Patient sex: M
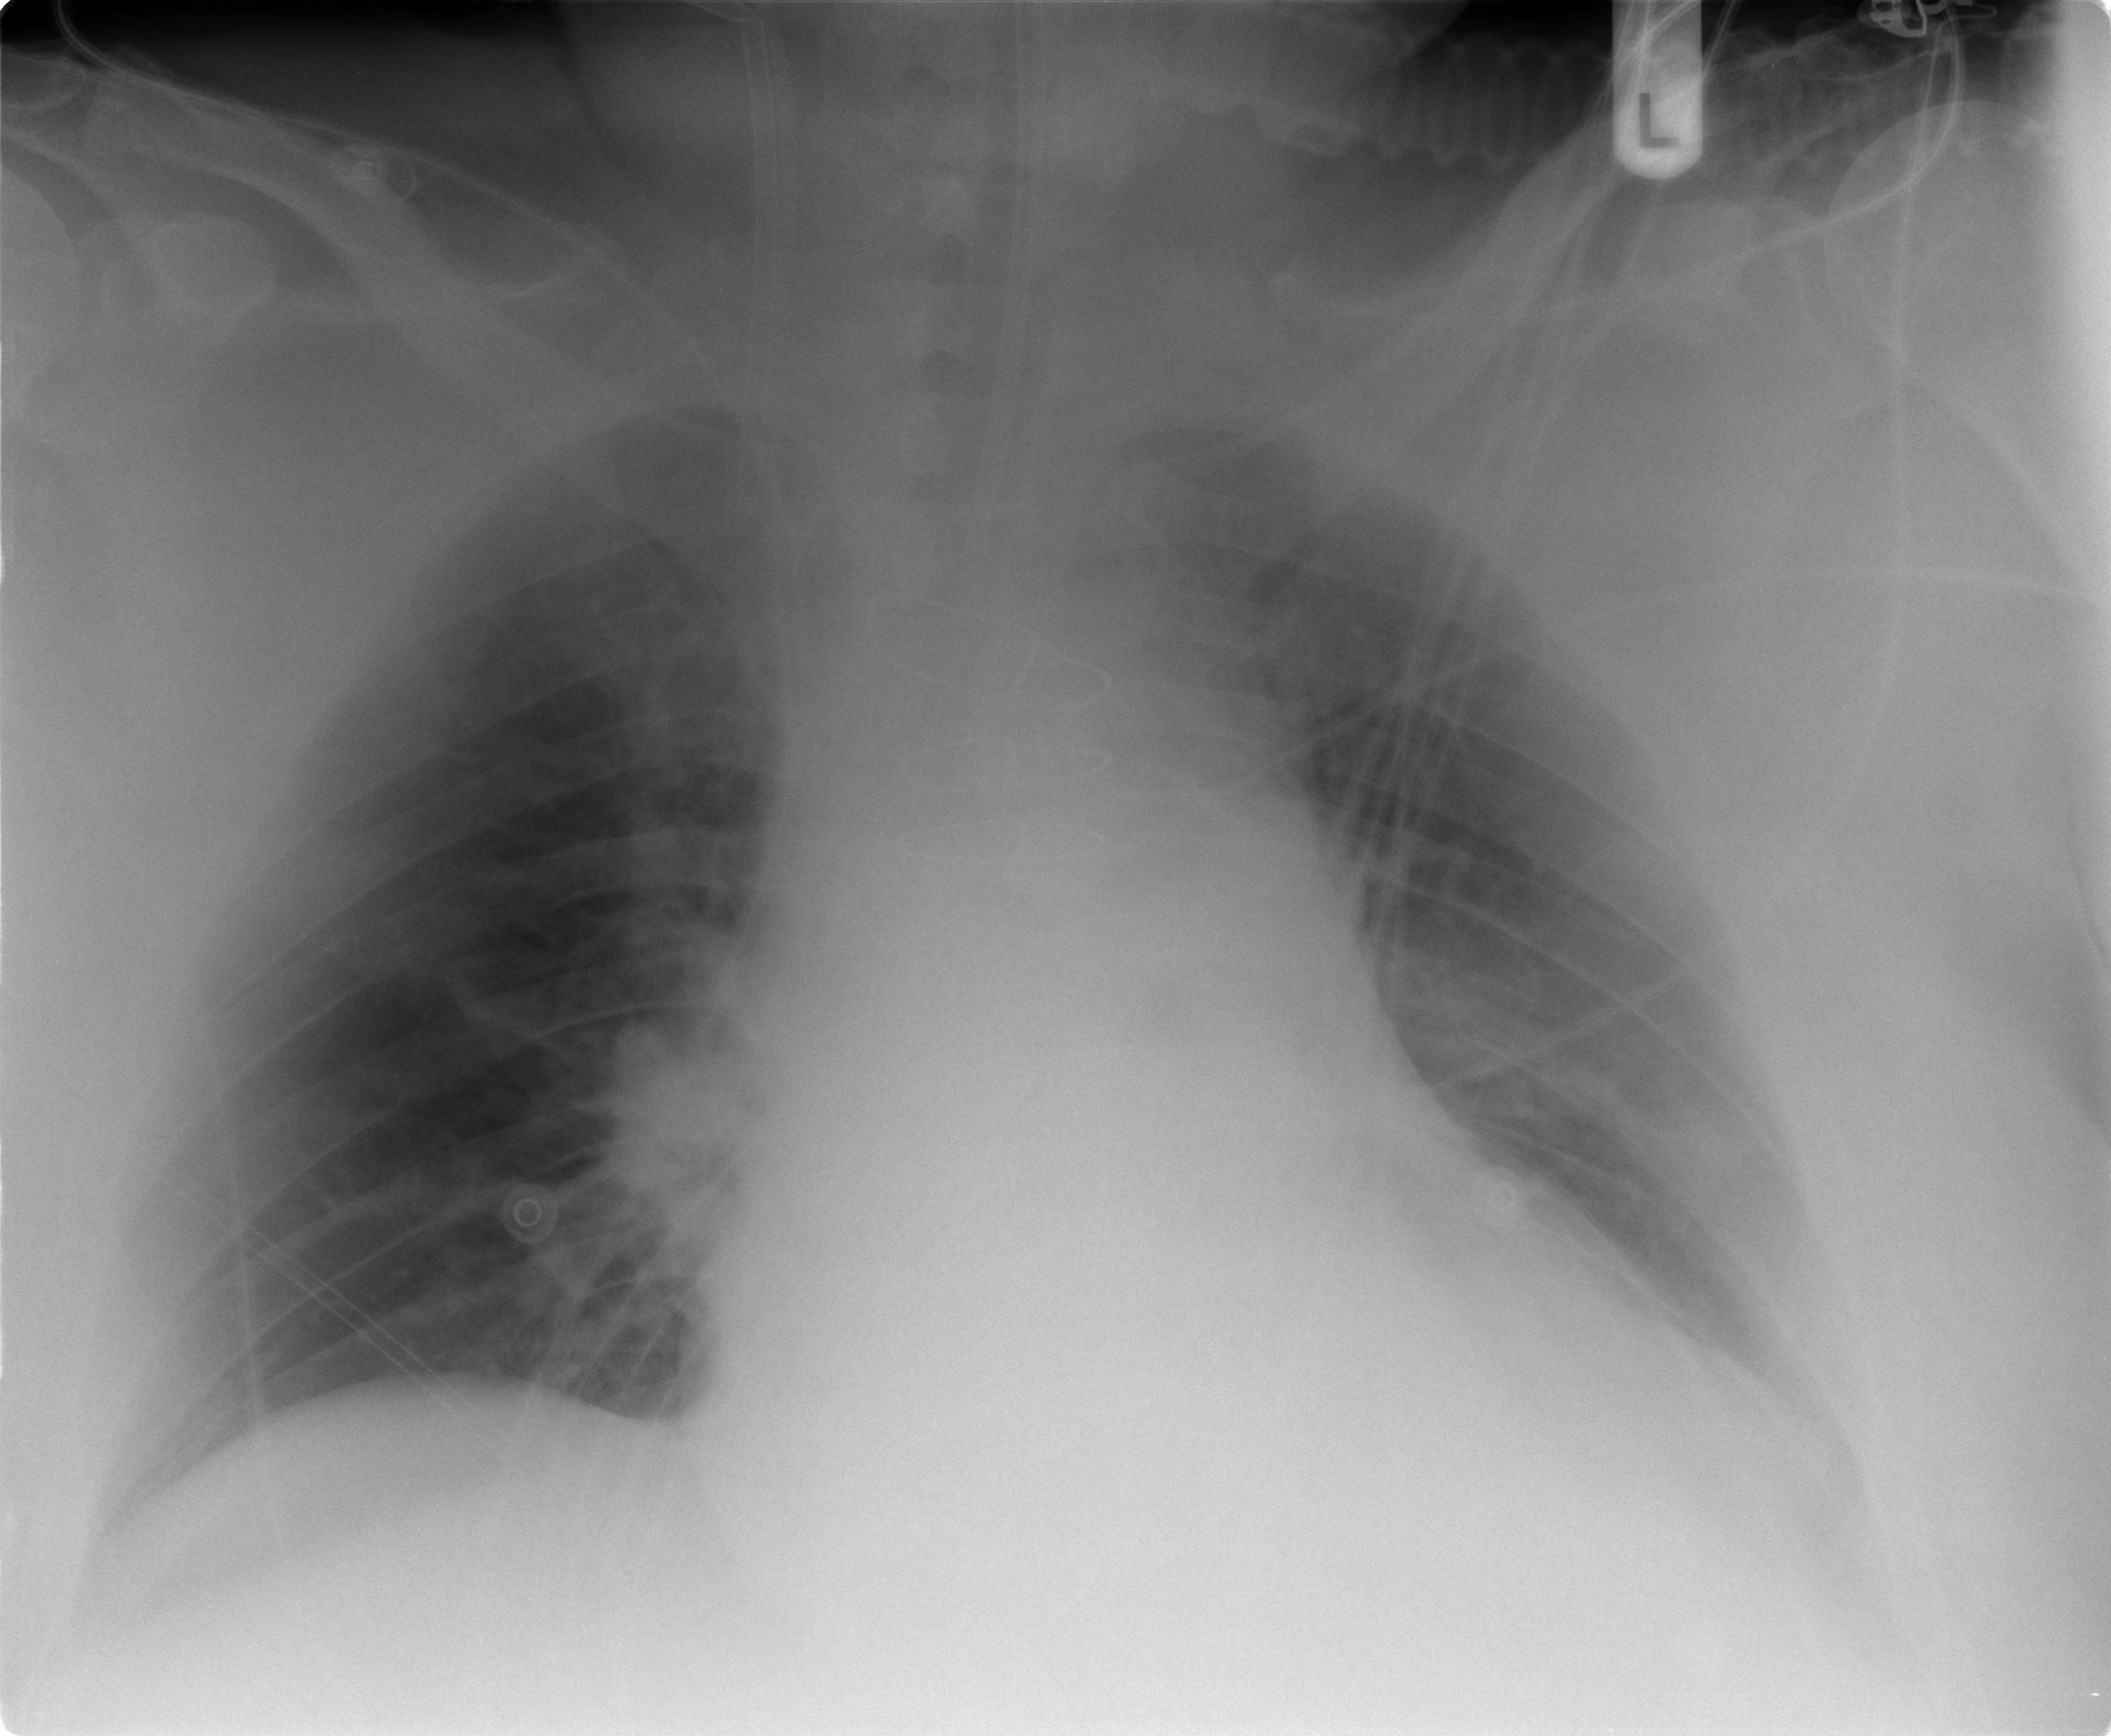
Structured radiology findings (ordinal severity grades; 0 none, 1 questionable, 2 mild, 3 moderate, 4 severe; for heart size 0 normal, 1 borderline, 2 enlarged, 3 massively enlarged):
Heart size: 2
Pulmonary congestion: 1
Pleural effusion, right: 0
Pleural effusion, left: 2
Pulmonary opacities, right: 0
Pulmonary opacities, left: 0
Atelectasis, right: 0
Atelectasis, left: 0